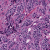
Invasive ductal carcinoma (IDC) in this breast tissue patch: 0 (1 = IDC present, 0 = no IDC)